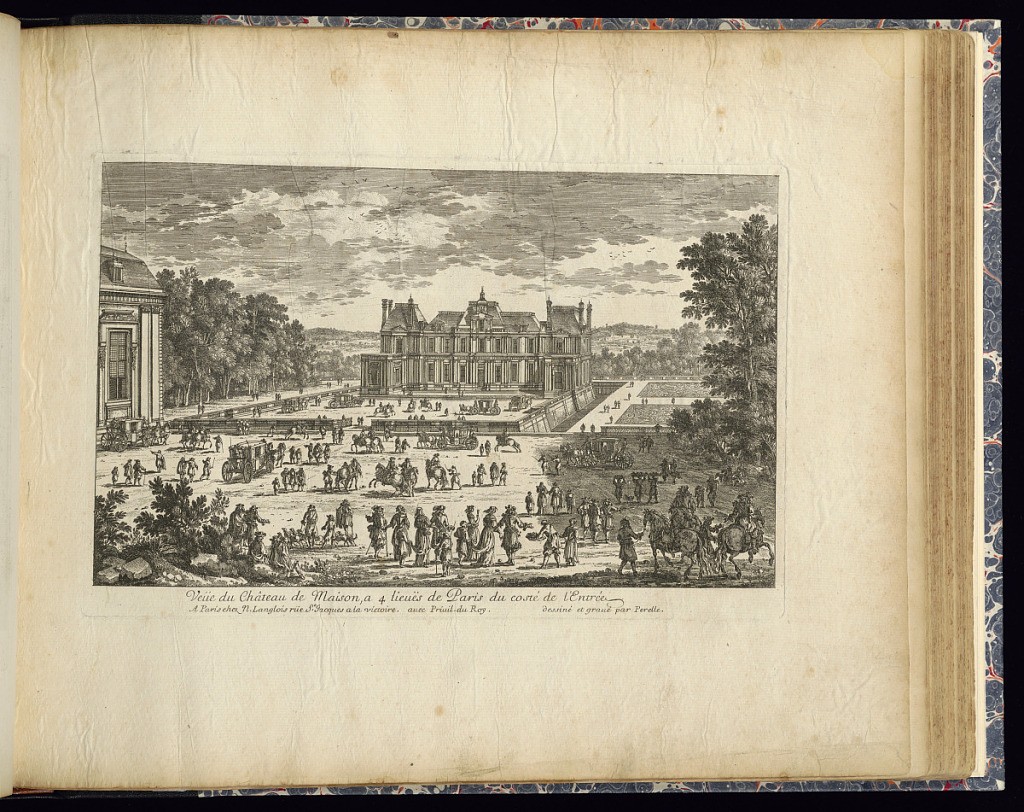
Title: Veüe Château de Maison, a 4 lieuës de Paris du costé de l’Entrée
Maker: Gabriel Perelle, French, 1604–1677
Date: late 17th century
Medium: Etching on laid paper
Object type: Print
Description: View of the entrance façade of the chateau of Maison from a distance at an angle. With the courtyard, moat, and parterre planting to the right. Figures, horseman, and horse drawn carriages throughout the grounds. Trees in the foreground framing the scene and in the landscape. The plate is titled and signed.